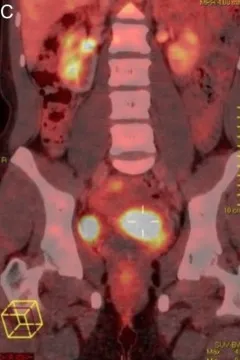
(C): Combined PET/CT scan.
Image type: radiology (pet)